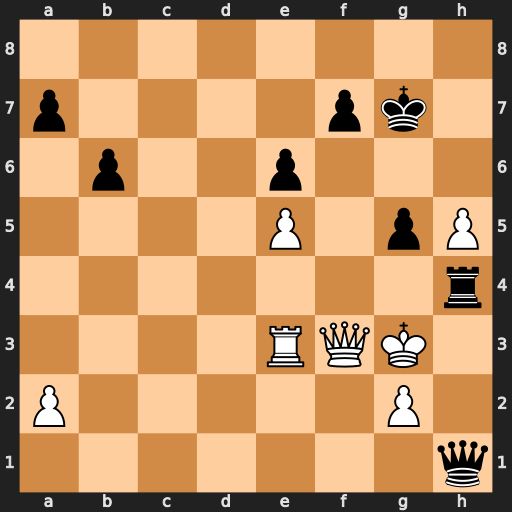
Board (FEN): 8/p4pk1/1p2p3/4P1pP/7r/4RQK1/P5P1/7q
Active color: w
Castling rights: -
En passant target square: -
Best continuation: Qf6+ Kf8 Qd8+